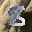
Label: 8